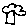
Label: tree